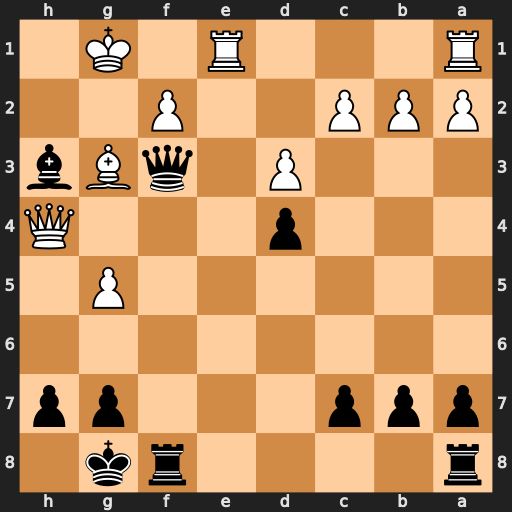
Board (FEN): r4rk1/ppp3pp/8/6P1/3p3Q/3P1qBb/PPP2P2/R3R1K1
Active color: b
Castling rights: -
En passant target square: -
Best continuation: Qg2#